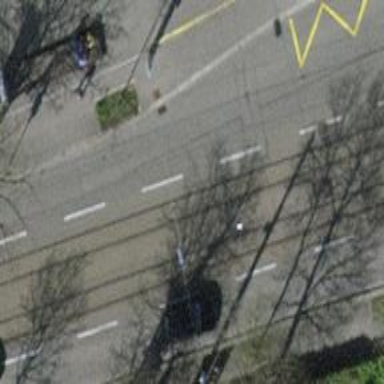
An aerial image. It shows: Tram level crossing on the railway.